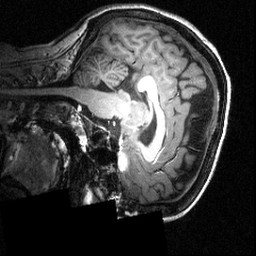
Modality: T1w
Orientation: sagittal
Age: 22
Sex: female
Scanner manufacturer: siemens
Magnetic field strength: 3.951 T
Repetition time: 1.5 s
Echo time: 0.00335 s